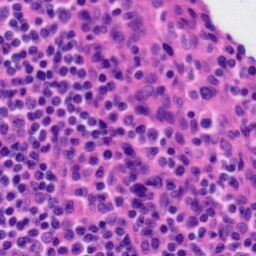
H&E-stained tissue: Tonsil